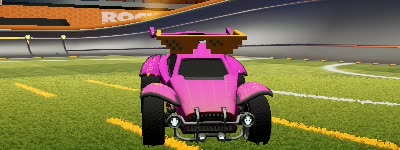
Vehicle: octane